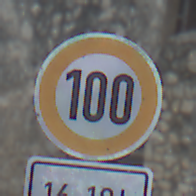
Verkehrszeichen: Geschwindigkeit100
Zusatzzeichen unten: ZeitangabenOhneBeschraenkungAufWochentage1
Umgebung: Outdoor, Suburban
Tageszeit: MorningAfternoon
Wetter: PartlyCloudy
Licht: Natural
Jahreszeit: NotSpecified
Kontrast: LowContrast